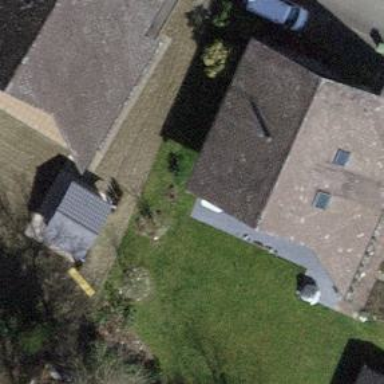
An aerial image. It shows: Building with tile roof.